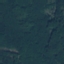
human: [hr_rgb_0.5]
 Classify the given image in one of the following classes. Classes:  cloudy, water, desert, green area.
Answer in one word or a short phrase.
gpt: green area